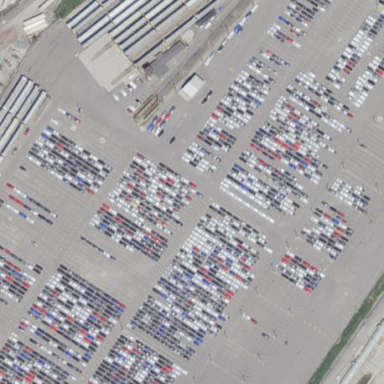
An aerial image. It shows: Parking area enclosed by fence. It serves as vehicle storage depot for railroad transport.